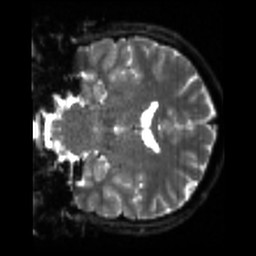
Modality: sbref
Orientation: coronal
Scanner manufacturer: siemens
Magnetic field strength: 3 T
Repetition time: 4 s
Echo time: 0.0594 s